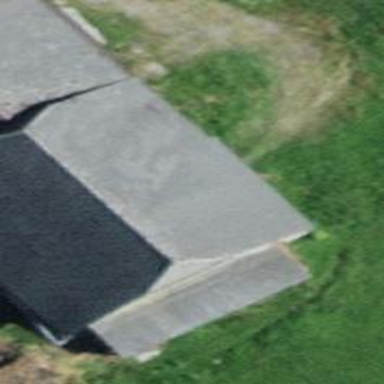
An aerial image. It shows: Barn.